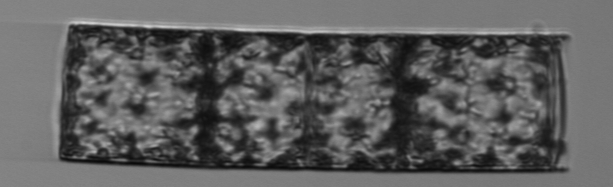
Label: Guinardia_flaccida